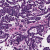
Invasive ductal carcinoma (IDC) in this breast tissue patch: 1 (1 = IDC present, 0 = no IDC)